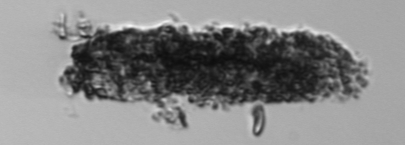
Label: fecal_pellet